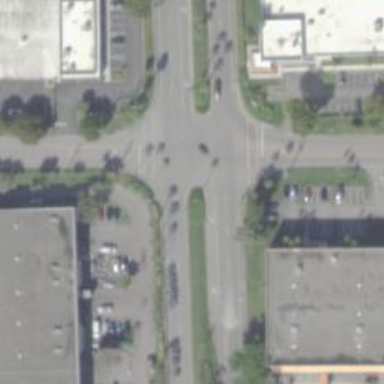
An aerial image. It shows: Asphalt footway with uncontrolled crossing marked by lines.